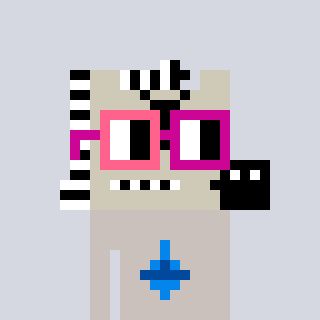
a pixel art character with square pink and red glasses, a zebra-shaped head and a foggrey-colored body on a cool background